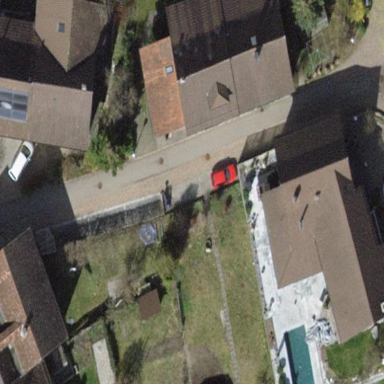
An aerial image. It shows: Gabled roof house.